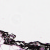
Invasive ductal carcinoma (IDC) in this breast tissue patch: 0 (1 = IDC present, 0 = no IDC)